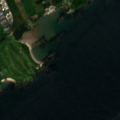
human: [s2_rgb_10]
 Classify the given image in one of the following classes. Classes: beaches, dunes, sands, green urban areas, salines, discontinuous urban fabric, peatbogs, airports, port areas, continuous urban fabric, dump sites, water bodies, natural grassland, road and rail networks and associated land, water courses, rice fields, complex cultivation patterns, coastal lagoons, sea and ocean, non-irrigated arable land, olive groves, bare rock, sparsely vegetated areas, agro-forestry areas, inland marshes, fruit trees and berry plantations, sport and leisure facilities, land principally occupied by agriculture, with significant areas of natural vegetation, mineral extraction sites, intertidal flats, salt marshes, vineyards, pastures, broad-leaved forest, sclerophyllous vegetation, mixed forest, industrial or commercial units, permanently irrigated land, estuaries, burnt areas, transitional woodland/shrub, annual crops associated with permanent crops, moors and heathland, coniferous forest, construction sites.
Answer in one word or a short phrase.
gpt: sport and leisure facilities, pastures, sea and ocean